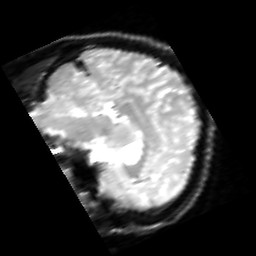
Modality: inplaneT2
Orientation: sagittal
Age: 22
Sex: male